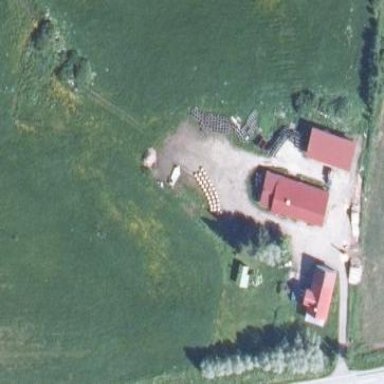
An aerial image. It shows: Farmyard area.